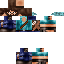
A male human skin with medium skin, wearing brown long hair dressed in a blue hoodie and brown pants, featuring a closed mouth.